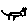
Label: cat